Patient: sex M, age 71
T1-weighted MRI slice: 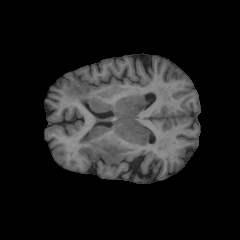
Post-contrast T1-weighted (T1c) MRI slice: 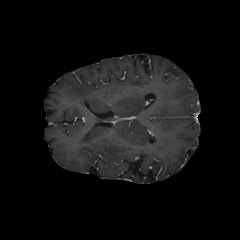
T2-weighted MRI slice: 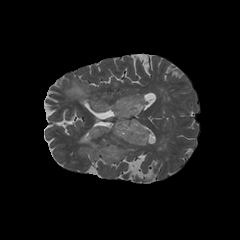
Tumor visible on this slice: yes
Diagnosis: Astrocytoma, IDH-wildtype
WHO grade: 2